Question: I'm using Material Design Bootstrap to style and do something nice with the inputs placeholder.
'''
<input id="ConfigName" class="form-control floating-label" placeholder="Name" type="text">
'''
But if I try to add/change some text to the input with jquery it doesn't work correctly.
'''
$('#ConfigName').html("testersres"); // dont work
$('#ConfigName').text("testersres"); // dont work
$('#ConfigName').val("testersres"); //Placeholder and "testersres" is placed on top of each other
'''
I'm using the floating label, second from the top <URL>
Can someone tell me whats wrong, or how I can fix it?
Here is an image with the problem:

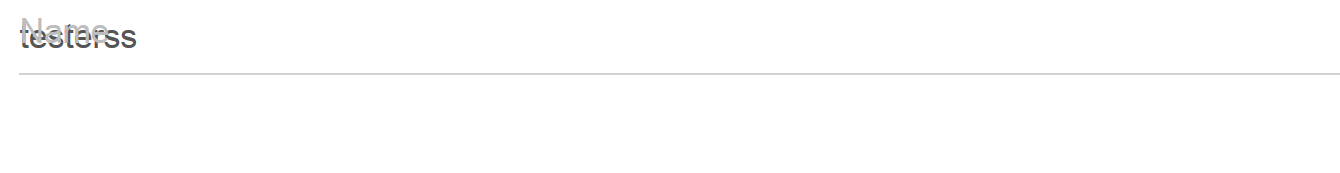
Answer: When you are assigning the value, in js you need to remove class 'empty' from the corresponding field.
'''
$('#ConfigName').val("testersres");
$('#ConfigName1').removeClass("form-control empty");
$('#ConfigName1').addClass("form-control");
$('#ConfigName1').val("testersres");
'''
'''
* {
box-sizing: border-box;
}
.header-panel {
background-color: #009587;
height: 144px;
position: relative;
z-index: 3;
}
.header-panel div {
position: relative;
height: 100%;
}
.header-panel h1 {
color: #FFF;
font-size: 20px;
font-weight: 400;
position: absolute;
bottom: 10px;
padding-left: 35px;
}
.menu {
overflow: auto;
padding: 0;
}
.menu,
.menu * {
-webkit-user-select: none;
-moz-user-select: none;
user-select: none;
}
.menu ul {
padding: 0;
margin: 7px 0;
}
.menu ul li {
list-style: none;
padding: 20px 0 20px 50px;
font-size: 15px;
font-weight: normal;
cursor: pointer;
}
.menu ul li.active {
background-color: #dedede;
position: relative;
}
.menu ul li a {
color: rgb(51, 51, 51);
text-decoration: none;
}
.pages {
position: absolute;
top: 0;
right: 0;
z-index: 4;
padding: 0;
overflow: auto;
}
.pages > div {
padding: 0 5px;
padding-top: 64px;
}
.pages .header {
color: rgb(82, 101, 162);
font-size: 24px;
font-weight: normal;
margin-top: 5px;
margin-bottom: 60px;
letter-spacing: 1.20000004768372px;
}
.page {
transform: translateY(1080px);
transition: transform 0 linear;
display: none;
opacity: 0;
font-size: 16px;
}
.page.active {
transform: translateY(0px);
transition: all 0.3s ease-out;
display: block;
opacity: 1;
}
#opensource {
color: rgba(0, 0, 0, 0.62);
position: fixed;
margin-top: 50px;
margin-left: 50px;
z-index: 100;
}
#source-modal h4 {
color: black;
}
'''
'''
<link href="//cdnjs.cloudflare.com/ajax/libs/twitter-bootstrap/3.3.2/css/bootstrap.min.css" rel="stylesheet">
<link href="https://fezvrasta.github.io/bootstrap-material-design/dist/css/material-fullpalette.min.css" rel="stylesheet">
<script src="https://ajax.googleapis.com/ajax/libs/jquery/2.1.1/jquery.min.js"></script>
<script type="text/javascript" src="https://rawgit.com/FezVrasta/bootstrap-material-design/master/dist/js/ripples.js"></script>
<script type="text/javascript" src="https://rawgit.com/FezVrasta/bootstrap-material-design/master/dist/js/material.js"></script>
<input id="ConfigName" class="form-control floating-label" placeholder="Name" type="text">
<br>
<div class="form-control-wrapper">
<input type="text" class="form-control empty" id="ConfigName1">
<div class="floating-label">floating label</div><span class="material-input"></span>
</div>
'''